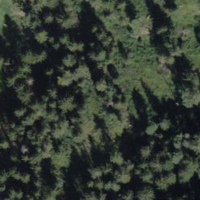
EUNIS habitat code: 43
Species observed at this site:
Cardamine hirsuta
Lithospermum officinale